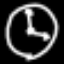
Label: clock